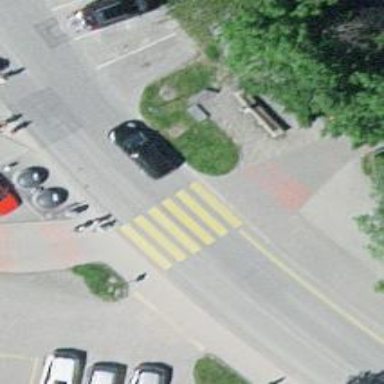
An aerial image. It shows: Marked zebra crossing on the road.